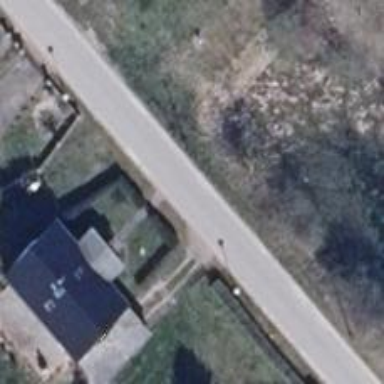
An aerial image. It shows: Residential road.